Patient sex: F
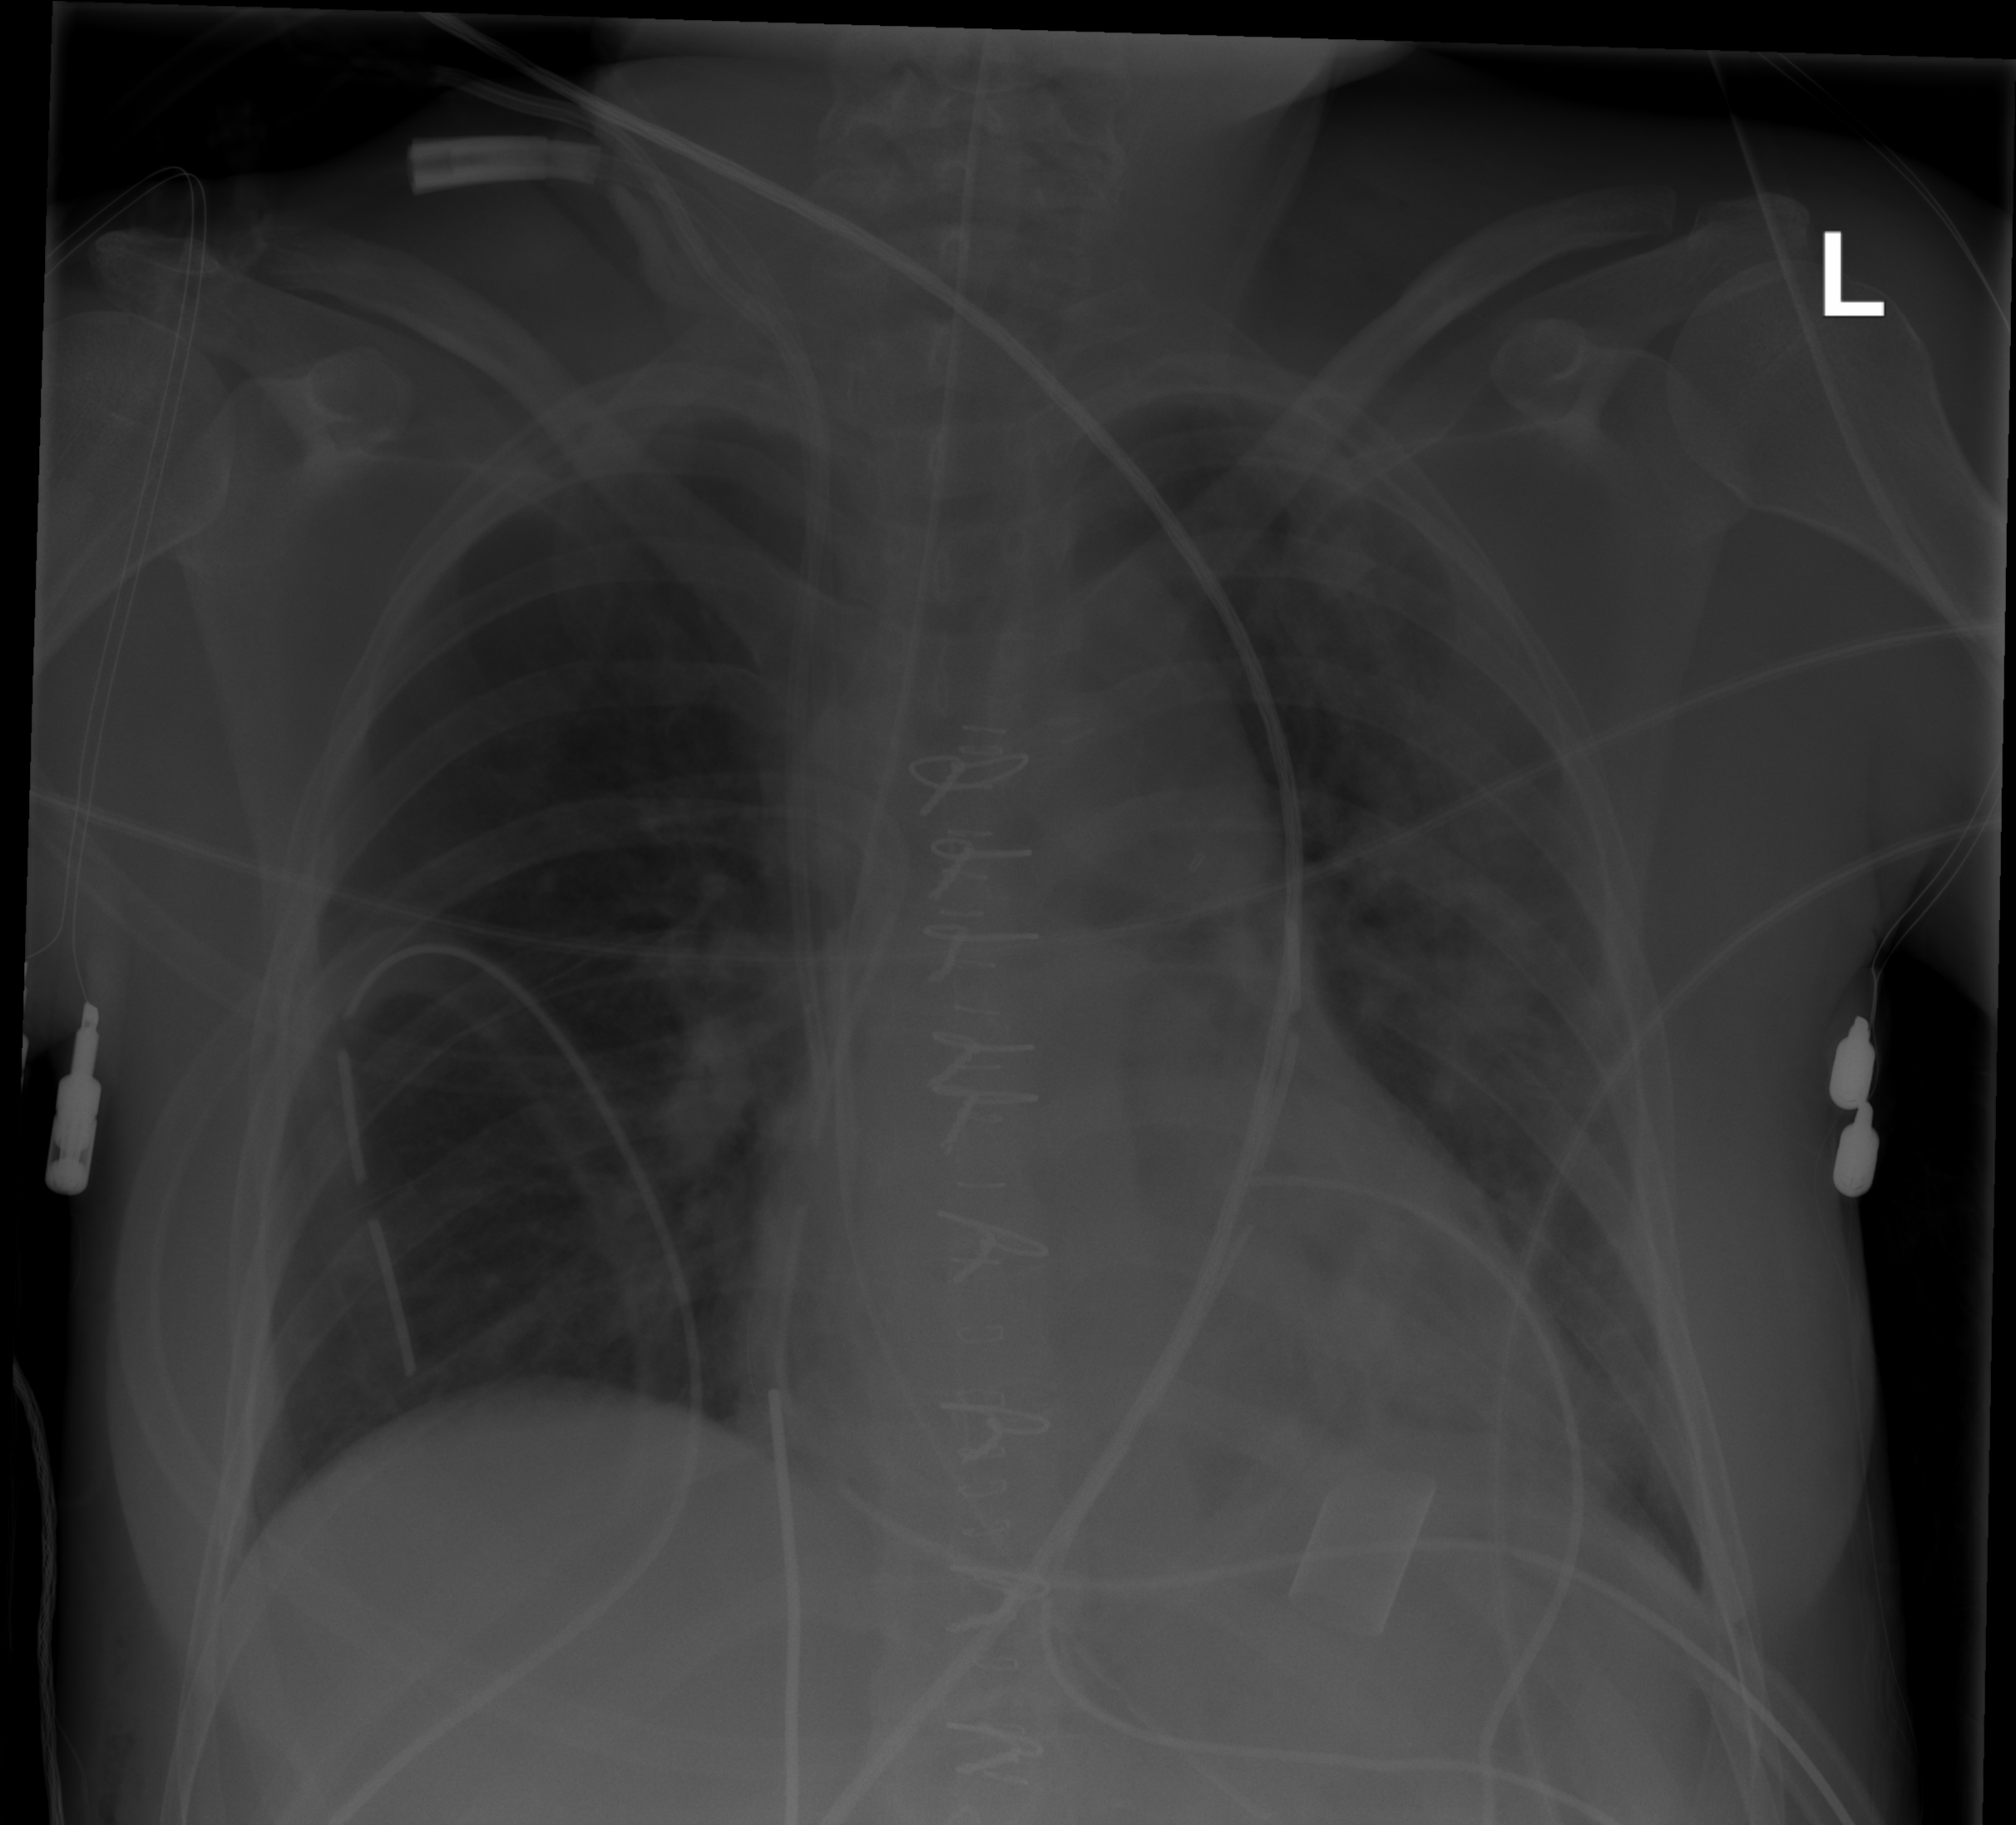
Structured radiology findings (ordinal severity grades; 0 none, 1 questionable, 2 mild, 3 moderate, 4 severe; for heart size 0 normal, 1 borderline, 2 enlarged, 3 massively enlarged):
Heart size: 1
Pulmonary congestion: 2
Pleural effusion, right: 0
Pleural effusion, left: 0
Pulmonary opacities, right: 0
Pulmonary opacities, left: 0
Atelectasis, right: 0
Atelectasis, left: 0